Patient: sex M, age 75
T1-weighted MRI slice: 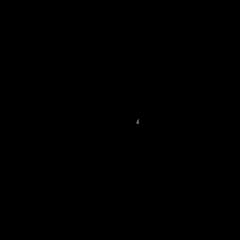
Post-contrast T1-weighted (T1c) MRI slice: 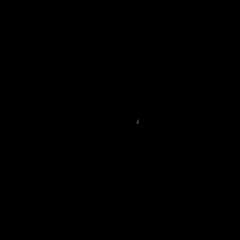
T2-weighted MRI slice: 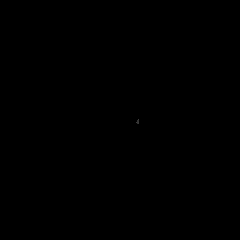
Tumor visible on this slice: no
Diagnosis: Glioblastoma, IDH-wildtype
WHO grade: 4